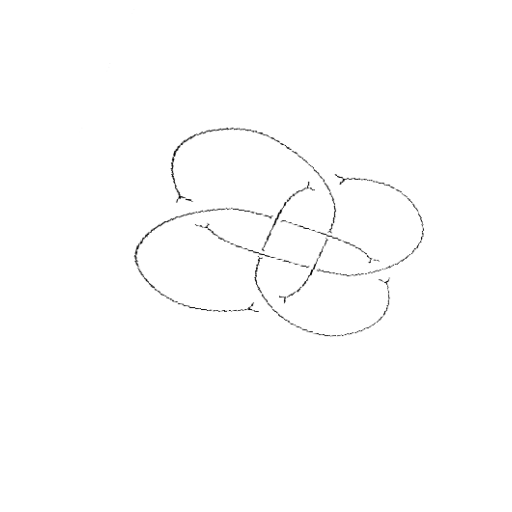
Crossing number: 8